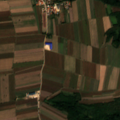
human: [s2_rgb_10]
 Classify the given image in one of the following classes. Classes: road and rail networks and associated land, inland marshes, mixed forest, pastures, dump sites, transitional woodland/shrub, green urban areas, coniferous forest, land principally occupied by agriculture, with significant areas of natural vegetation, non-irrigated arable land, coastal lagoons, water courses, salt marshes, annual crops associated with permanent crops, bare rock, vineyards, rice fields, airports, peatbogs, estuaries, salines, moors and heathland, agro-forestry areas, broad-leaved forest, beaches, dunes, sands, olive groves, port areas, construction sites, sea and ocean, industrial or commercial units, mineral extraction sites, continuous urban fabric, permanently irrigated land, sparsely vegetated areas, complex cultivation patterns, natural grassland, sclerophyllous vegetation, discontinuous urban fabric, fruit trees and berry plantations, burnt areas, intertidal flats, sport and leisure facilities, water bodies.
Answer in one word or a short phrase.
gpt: discontinuous urban fabric, non-irrigated arable land, broad-leaved forest, transitional woodland/shrub